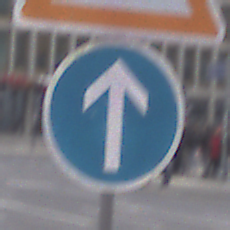
Verkehrszeichen: VorgeschriebeneFahrtrichtungGeradeaus
Zusatzzeichen oben: Lichtzeichenanlage
Umgebung: Outdoor, Urban
Tageszeit: MorningAfternoon
Wetter: Overcast
Licht: Natural
Jahreszeit: NotSpecified
Kontrast: LowContrast